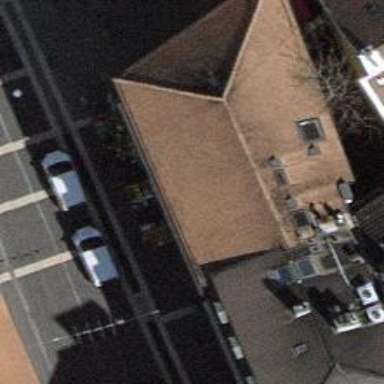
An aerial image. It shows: Convenience shop.